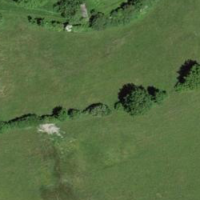
EUNIS habitat code: 52
Species observed at this site:
Lathyrus pratensis